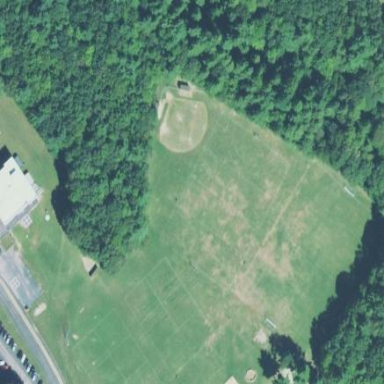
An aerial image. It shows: Recreation ground.